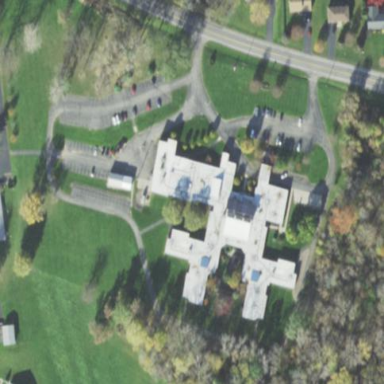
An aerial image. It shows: Nursing home building.